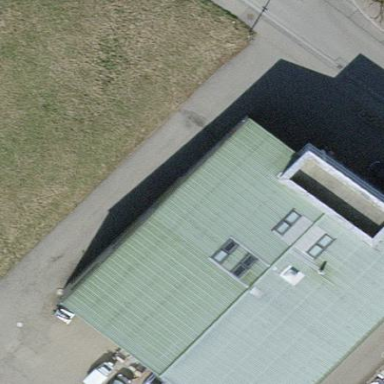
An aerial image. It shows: Commercial building.